Aerial crown-view tile of a tropical tree (Barro Colorado Island, Panama), acquired 20240813:
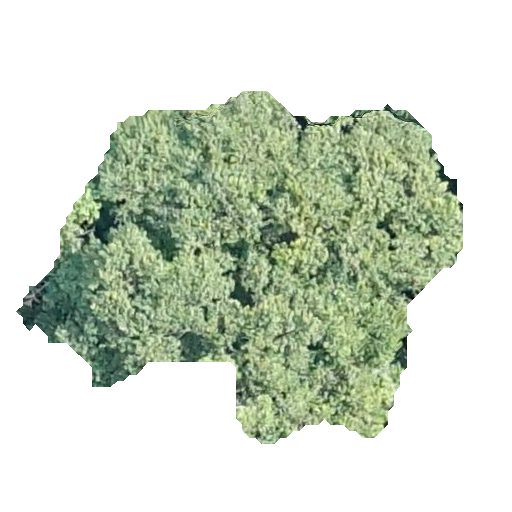
Species: Luehea seemannii
GBIF accepted scientific name: Luehea seemannii
Crown area: 155.706 m²